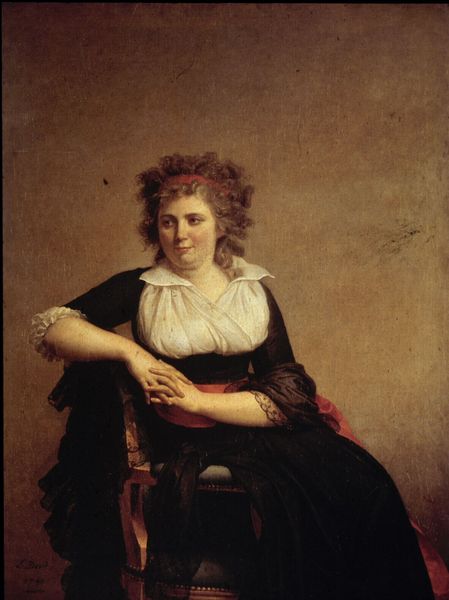
Titel: Portrait de Robertine Tourteaux, marquise d'Orvilliers
Künstler: Jacques Louis David
Standort: Paris
Institution: Musée du Louvre
Schlagwörter: blau, gemälde, schatten, weiß, grün, ocker, sitzen, ausschnitt, braun, brust, busen, decolte, finger, frankreich, frau, frisur, haar, hintergrund, kleid, licht, mund, nase, schwarz, stuhl, blick, dame, gürtel, rot, schal, beige, schleife, blond, hemd, jung, wand, arm, arme, augen, band, bluse, falten, gesicht, kragen, samt, spitze, stirnband, trauer, ärmel, bildnis, hände, möbel, portrait, porträt, rückenlehne, öl, haare, sessel, sitzend, klassizismus, saum, haarreif, lippen, locken, schräg, seide, rund, schärpe, lächeln, taille, brüste, wangen, armlehne, lehne, sitz, haarband, dick, gefaltet, polster, goya, faltenwurf, rüschen, wange, aufstützen, fett, mollig, seite, manschetten, gedreht, verschränkt, rotbäckig, hüfte, aufgestützt, sfumato, freundlich, empire, damenporträt, david, kräftig, sitzportrait, sitzporträt, dekolte, ingres, porttrait, nett, kummerbund, ausschnit, untergewand, voll, unterkleid, suhl, gelockt, flaten, stuhk, ganzkörperportrait, schwarzes kleid, verschränkte hände, gerüscht, spitzenschal, krangen, harband, rote schärpe, junf, rotes haarband